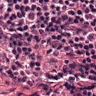
Metastatic tissue present: no